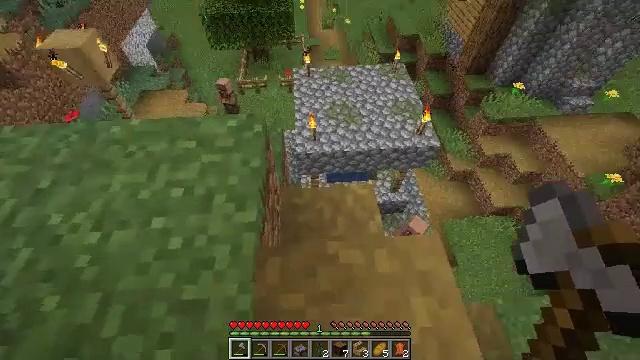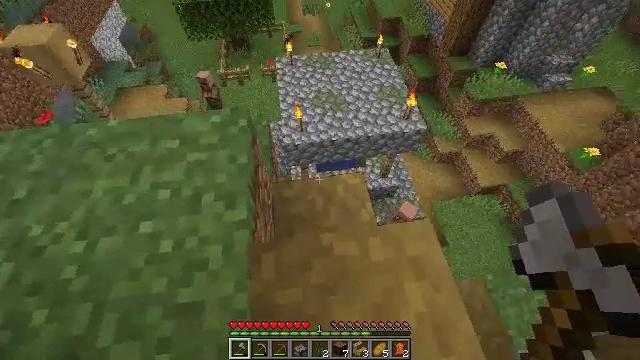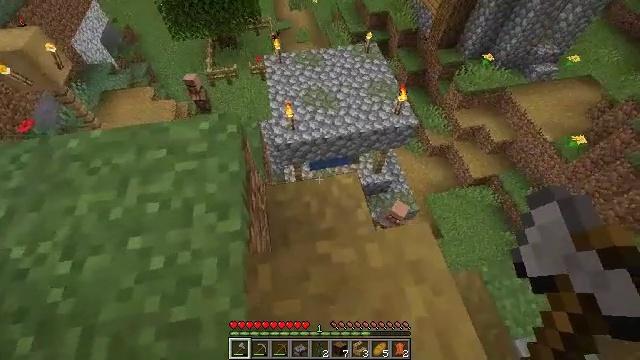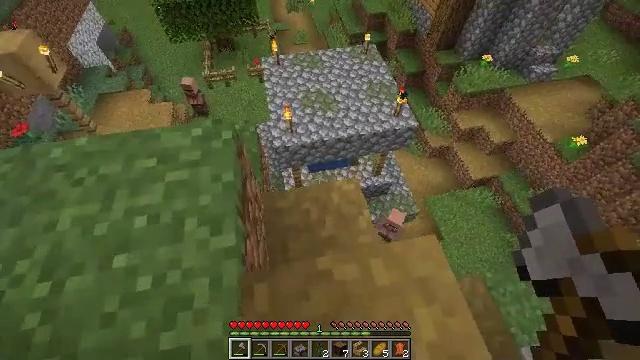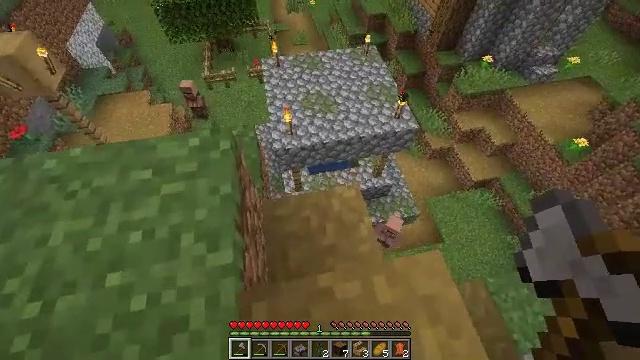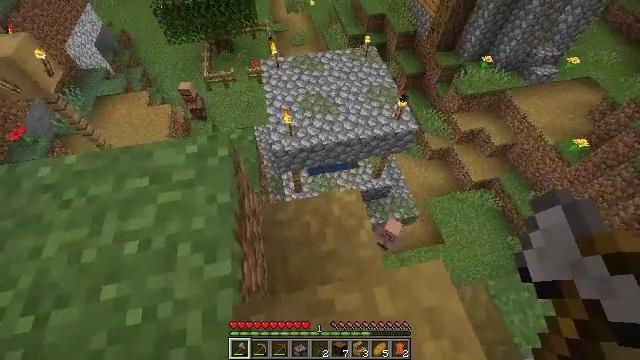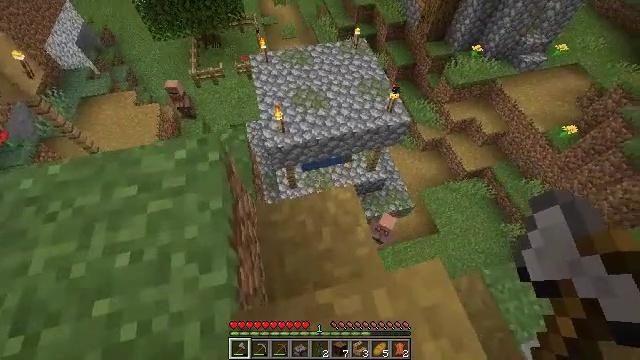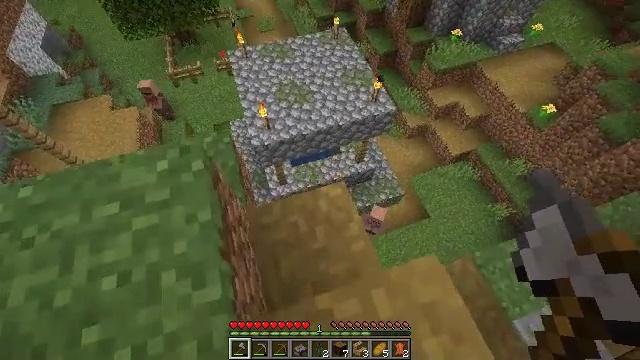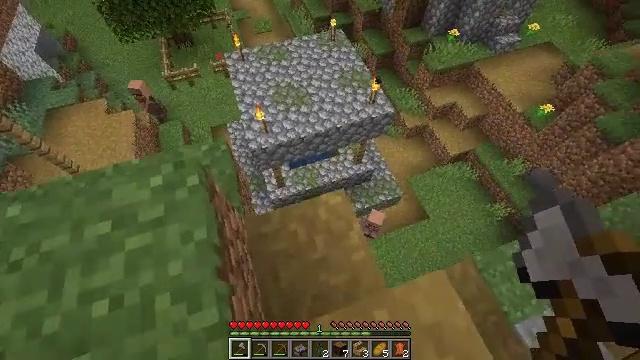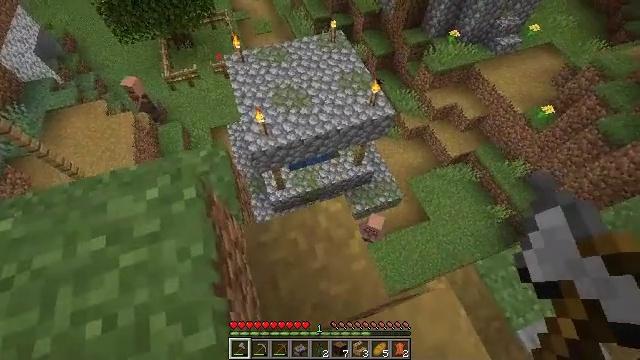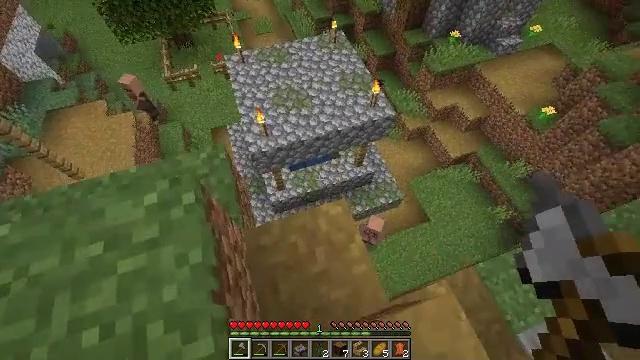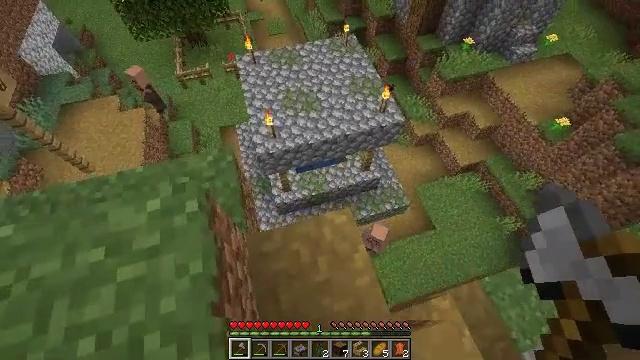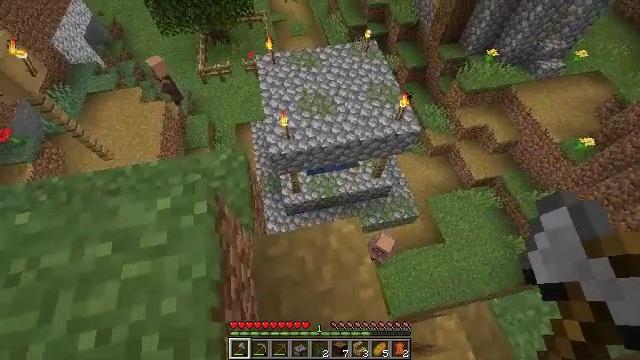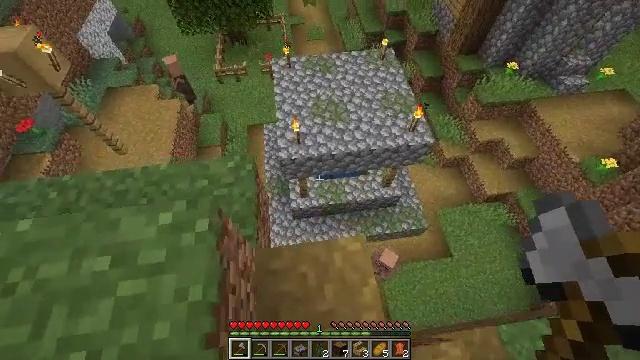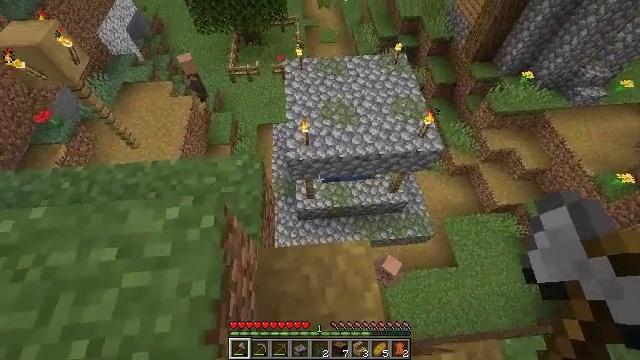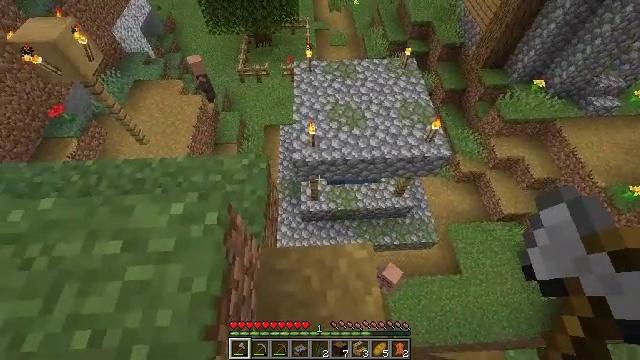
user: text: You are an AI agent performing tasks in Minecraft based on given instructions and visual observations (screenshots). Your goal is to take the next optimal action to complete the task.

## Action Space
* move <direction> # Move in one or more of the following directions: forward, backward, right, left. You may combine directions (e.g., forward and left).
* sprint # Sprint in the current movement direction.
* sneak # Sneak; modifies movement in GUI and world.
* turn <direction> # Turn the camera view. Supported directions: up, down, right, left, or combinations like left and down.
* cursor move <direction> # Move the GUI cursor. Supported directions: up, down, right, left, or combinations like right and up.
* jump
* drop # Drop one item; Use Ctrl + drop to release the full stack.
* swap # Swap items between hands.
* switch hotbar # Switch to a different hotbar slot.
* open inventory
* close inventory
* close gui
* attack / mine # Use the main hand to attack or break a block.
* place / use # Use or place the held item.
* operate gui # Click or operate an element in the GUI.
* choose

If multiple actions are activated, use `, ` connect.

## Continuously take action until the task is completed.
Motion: motion action
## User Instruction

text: Mine block fletching table.
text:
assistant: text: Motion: move forward, sneak, turn right and down
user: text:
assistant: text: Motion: move forward, sneak, turn right
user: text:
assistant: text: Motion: move forward, sneak
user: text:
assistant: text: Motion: move forward, sneak
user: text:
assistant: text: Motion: move forward, sneak
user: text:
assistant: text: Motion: move forward, sneak, turn right and down
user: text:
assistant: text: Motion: move forward, sneak, turn right and down
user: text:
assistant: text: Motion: move forward, sneak
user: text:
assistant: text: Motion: move forward, sneak
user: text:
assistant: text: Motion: move forward, sneak
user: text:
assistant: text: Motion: move forward, sneak, turn left
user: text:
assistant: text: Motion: move forward, sneak, turn left
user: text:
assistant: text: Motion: move forward, sneak, turn left
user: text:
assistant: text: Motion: sneak, turn left
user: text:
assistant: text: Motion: sneak, turn left
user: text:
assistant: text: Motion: sneak, turn left and up
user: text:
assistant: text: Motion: sneak, turn left and up
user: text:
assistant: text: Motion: sneak, turn left and up
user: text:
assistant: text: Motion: sneak, turn left
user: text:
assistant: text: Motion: sneak
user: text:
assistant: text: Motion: sneak
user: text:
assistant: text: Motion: sneak, turn up
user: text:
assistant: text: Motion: sneak, turn right and up
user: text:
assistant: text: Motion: sneak, turn right and up
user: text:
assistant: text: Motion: sneak, turn right and up
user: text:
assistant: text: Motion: sneak, turn right and up
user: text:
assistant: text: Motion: sneak, turn right and up
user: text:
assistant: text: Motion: sneak, turn right
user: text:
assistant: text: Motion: move forward and move right, sneak, turn right
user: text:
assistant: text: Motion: move forward and move right, sneak, turn right